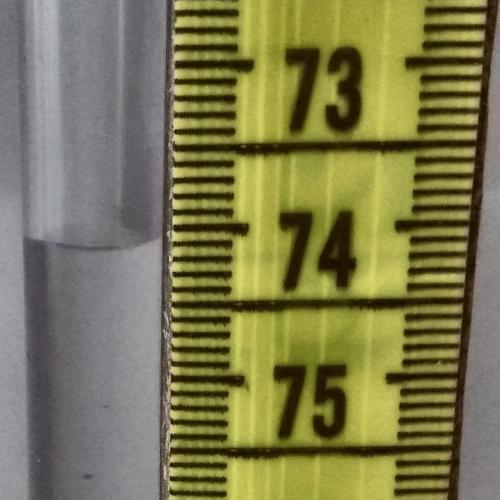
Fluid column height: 74.1 cm